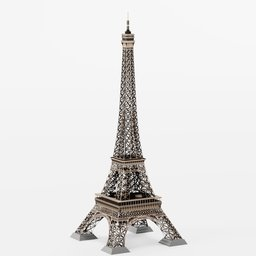
Label: architecture